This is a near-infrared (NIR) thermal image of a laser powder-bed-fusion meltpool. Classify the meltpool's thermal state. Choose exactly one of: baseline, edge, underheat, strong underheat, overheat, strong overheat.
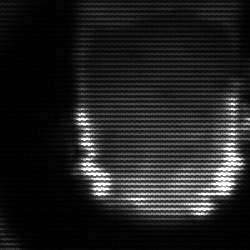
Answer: baseline